Question: How can i make my class be highlighted as a normal primitive type like the int or double?
See a exemple:

I want that when i declare the 'Test aloha;' Test be highlighted of the same way that 'int a'.
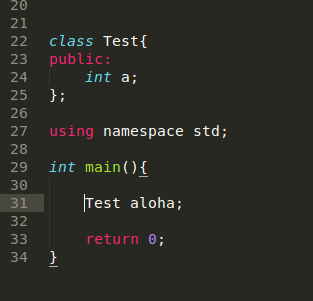
Answer: The syntax highlighting is controlled by the tmLanguage file. In ST3 these are held in .cache files.
So follow these steps.
- 'Package Manager''PackageResourceViewer'- 'PackageResourceViewer: Open Resource'- 'C++'- 'C++.tmLanguage'
Now you have the language definition file displayed for you.
Have a look at the form of how the parts of a language are defined.
If we search for 'class' we find the following as one of the matches:
'''
<dict>
<key>match</key>
<string>(class|struct)\s+([_A-Za-z][_A-Za-z0-9]*);</string>
<key>name</key>
<string>meta.class-struct-block.c++</string>
<key>captures</key>
<dict>
. . .
. . .
</dict>
'''
I chose that one because it involves some regular expresssion (regex) matching and that's the hint to do what you want to do.
Because ST has a lovely open framework any of us who know a little programming can add our own language component definitions to these '.tmLanguage' files. This flexibility is part of why ST is my choice.
So let's see how to do that.
First thing is to save the 'C++.tmLanguage' file we have open in the editor into our 'User' folder.
We do this both to keep the original as a rollback if things go wrong because it means that our version in 'User' will get overwritten each time ST updates. The way ST loads files means that duplicates in the 'User' folder overwrite values in the default location so our 'User' versions take precedence in what is running when we use ST. Cool hey?
So now we have our own version of the 'C++.tmLanguage' file let's play with it.
Find a definition that looks a bit like what we want to do and duplicate it.
I am going to copy this:
'''
<dict>
<key>match</key>
<string>(class|wchar_t|nullptr_t)</string>
<key>name</key>
<string>storage.type.c++</string>
</dict>
'''
First thing I am going to do is decide what I am going to name my new language component.
I could simply give it the name of an existing language component that has the colouring I want to have. This has the advantage that if that name is already in place in the existing colour schemes I will get the highlighting for free. Feel free to make this choice.
But to explore more of the system I am going to invent my own name and scope it to myself. So I will call it 'duncan.name.class'. You can use any name you like that does not clash with an existing name.
So I will make that change in the :
'''
<dict>
<key>match</key>
<string>(class|wchar_t|nullptr_t)</string>
<key>name</key>
<string>duncan.name.class</string>
</dict>
'''
Now I need to write the regex to identify my new language component. This is pretty easy since I am going to assume we are all following the fairly standard practice of naming our classes with leading Caps and not using that for other language components so my regex just needs to find any string that starts with an UPPERCASE alpha, which is easily defined as '[A-Z]' followed by any alphanumeric character/s. Note that this precludes punctuation (like underscore '_') so if you use those in your class names you'll need to expand the regex to include those characters.
So let's change the match condition to use that regex:
'''
<dict>
<key>match</key>
<string>([A-Z][a-zA-Z0-9]+)</string>
<key>name</key>
<string>duncan.name.class</string>
</dict>
'''
Now I have a new language component I need to tell my theme how to handle it. I am going to work on the 'Amy' theme for this example.
So back to the ever helpful 'PackageResourceViewer' like this:
- 'PackageResourceViewer: Open Resource'- 'Color Scheme - Default'- 'Amy.tmTheme'
Now you have the theme file displayed for you.
Again I want to save my copy into the 'User' folder and then duplicate an existing example. I am going to duplicate 'String' but anything that grabs your fancy is fine.
'''
<dict>
<key>name</key>
<string>String</string>
<key>scope</key>
<string>string</string>
<key>settings</key>
<dict>
<key>foreground</key>
<string>#999999</string>
</dict>
</dict>
'''
Now I'll change the of 'String' to do colouring for my new language component.
'''
<dict>
<key>name</key>
<string>Class Names :: Duncan</string>
<key>scope</key>
<string>duncan.name.class</string>
<key>settings</key>
<dict>
<key>foreground</key>
<string>#999999</string>
<key>background</key>
<string>#FFFFFF</string>
<key>fontStyle</key>
<string>bold</string>
</dict>
</dict>
'''
I hope you recognise the names I am using from the work we did above?
I have chosen a slightly mad set of syntax highlighting preferences just to show some of the options you have available. Knock yourself out playing with ideas here.
Does all this make sense?
With these ideas in place you can fix any syntax highlighting niggles you have in ST3 to work just exactly as you like. Perhaps my regex above is not too great? I didn't think about it a whole lot so you may find you need to do more work there to get just what you want.
Let me know if some of this doesn't make sense and I'll try and do better.